Question: In my application i register the facebook-strategie as follows:
But the returned profile does not contain the email-field....
'''
passport.use(new FacebookStrategy({
clientID: config.facebook.clientID,
clientSecret: config.facebook.clientSecret,
callbackURL: config.facebook.callbackURL,
passReqToCallback: true
},
function(req, accessToken, refreshToken, profile, done) {
// No email in the following colsole.log
console.log(JSON.stringify(profile));
}));
'''
The get is as follows:
'''
app.get('/oauth/facebook', passport.authenticate('facebook', {
failureRedirect: '/login',
scope:['email']
}));
'''
(So i am using scope as said here: <URL>
On the FB-Login Page iam even asked for the email and i do provide it:

Any help is very appriciated!
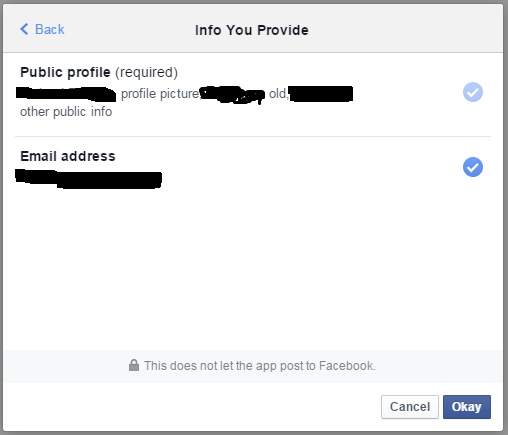
Answer: From Facebook graph APIv2.4, we need to explicitly specify fields to get.
<URL>
So, we can write like:
'''
passport.use(new FacebookStrategy({
clientID: config.facebook.clientID,
clientSecret: config.facebook.clientSecret,
callbackURL: config.facebook.callbackURL,
profileFields: ['id', 'email', 'gender', 'link', 'locale', 'name', 'timezone', 'updated_time', 'verified'],
},
'''